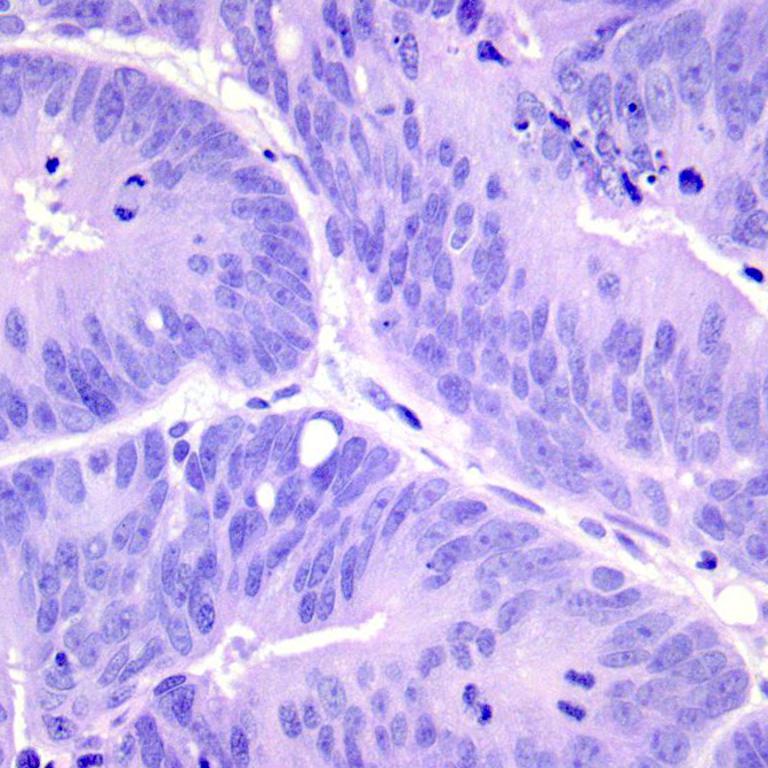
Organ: colon
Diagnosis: adenocarcinomas